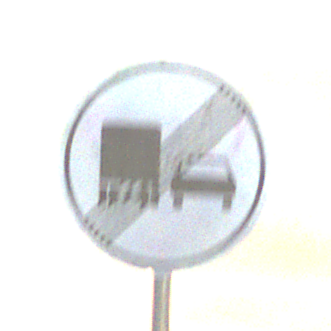
Verkehrszeichen: EndeUeberholverbotKraftfahrzeuge
Umgebung: Outdoor, Nature
Tageszeit: SunriseSunset
Wetter: Clear
Licht: Natural
Jahreszeit: NotSpecified
Kontrast: HighContrast